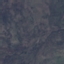
Label: HerbaceousVegetation